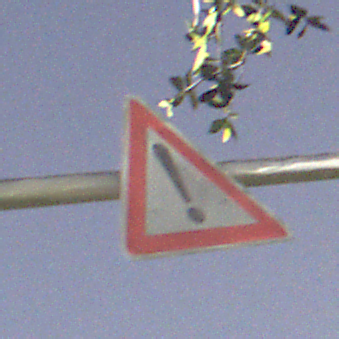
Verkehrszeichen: Gefahrenstelle
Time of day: Night
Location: Outdoor (Nature)
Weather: Clear
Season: NotSpecified
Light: Natural